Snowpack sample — Buffalo Mountain, Silverthorne, Colorado, USA (1/25/25, 10:11 AM MST)
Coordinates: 39.6222, -106.1139
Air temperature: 22 °F
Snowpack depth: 110 cm
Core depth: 10 cm
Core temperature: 46.4 °F
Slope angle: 12°, slope face: 102°
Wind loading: high
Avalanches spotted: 0
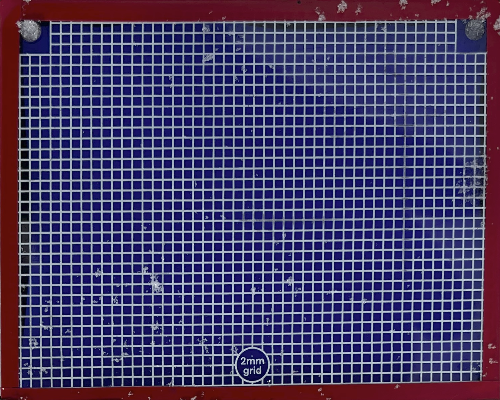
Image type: profile
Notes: No avalanches nearby, collected on the outskirts of a fire break 15 meters from the treeline, on way to Buffalo and Red Mountain